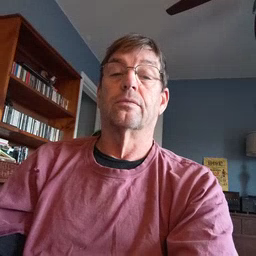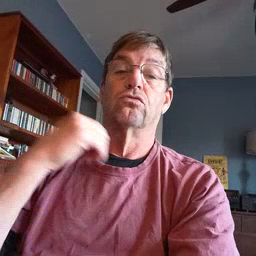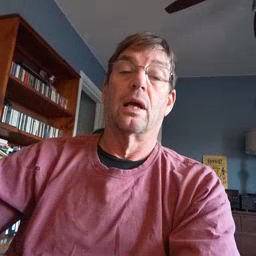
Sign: jacket